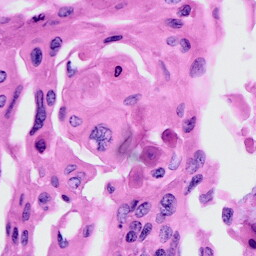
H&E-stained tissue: Cervix